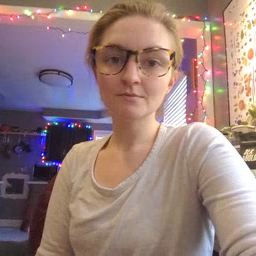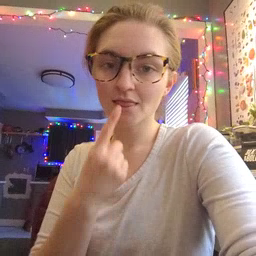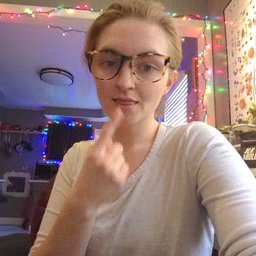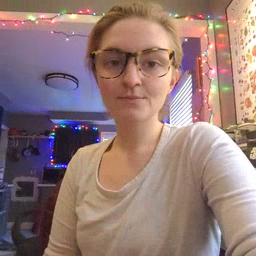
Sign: tongue